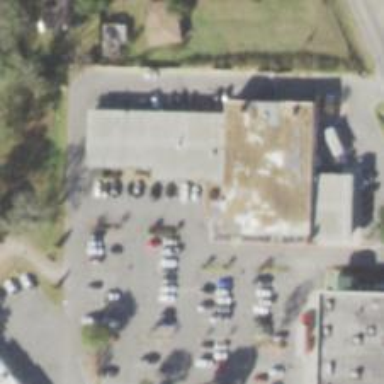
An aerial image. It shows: Parking space is available.